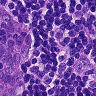
Metastatic tissue present: yes